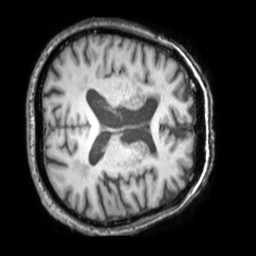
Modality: T1w
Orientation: axial
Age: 80
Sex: male
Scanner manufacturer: philips
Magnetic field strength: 3 T
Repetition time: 0.009898 s
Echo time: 0.004605 s